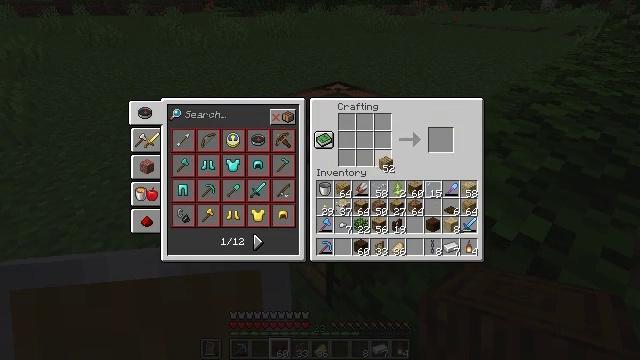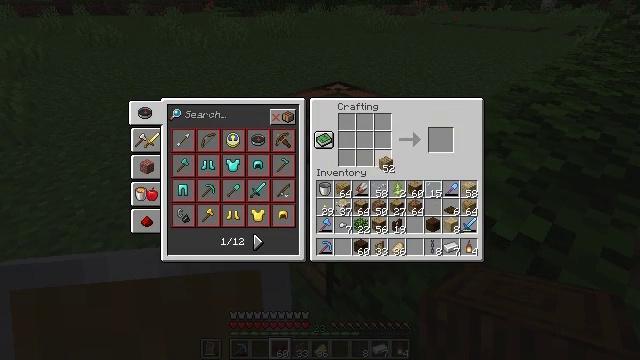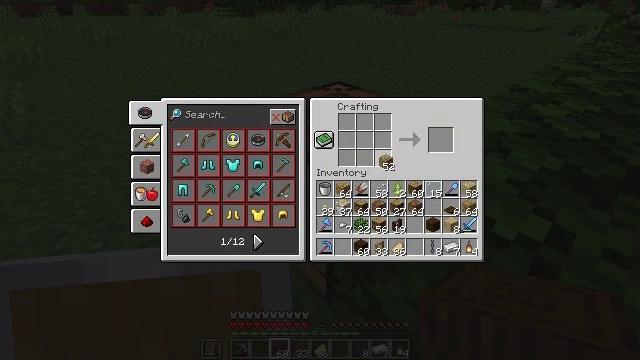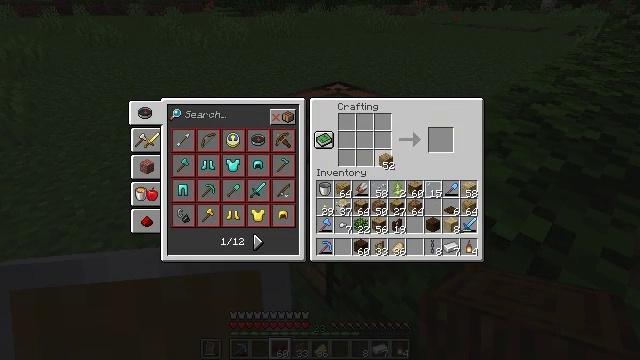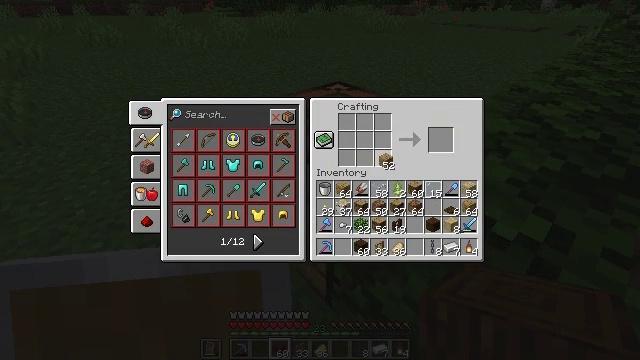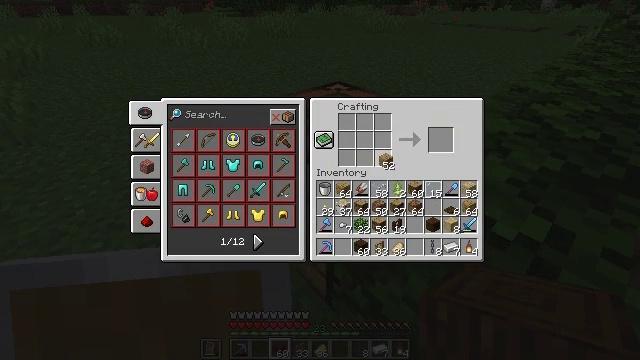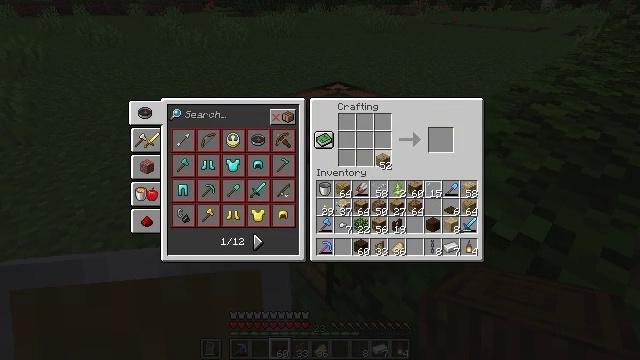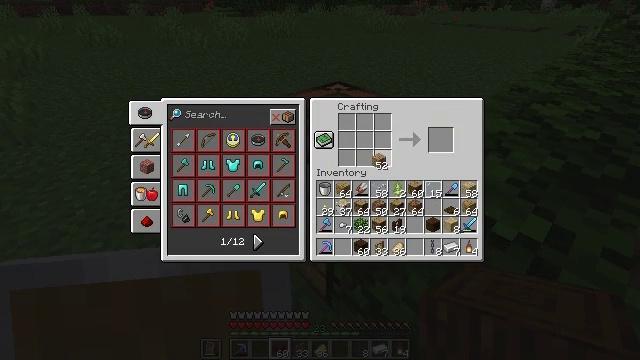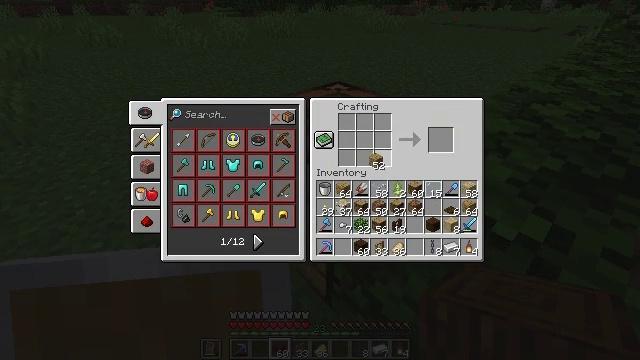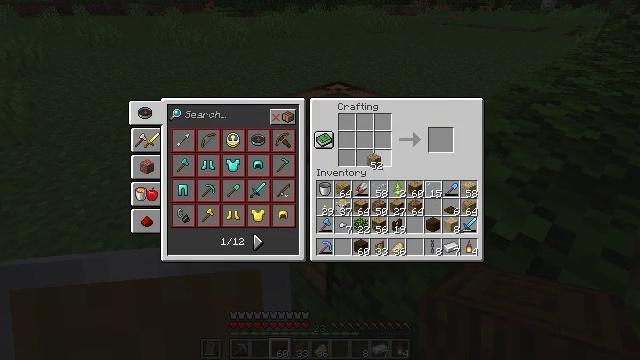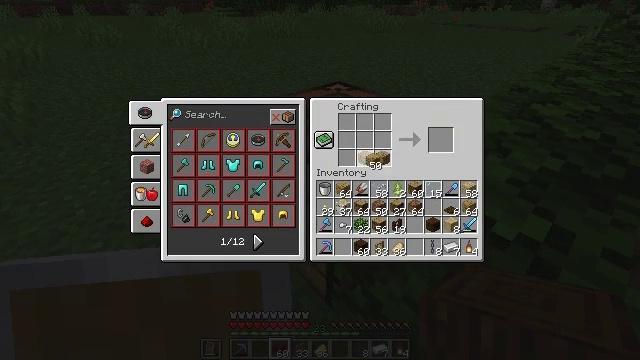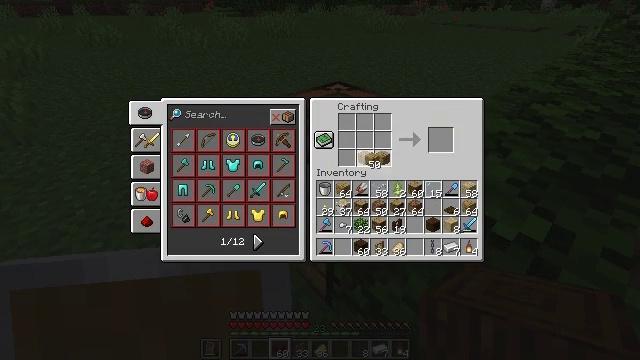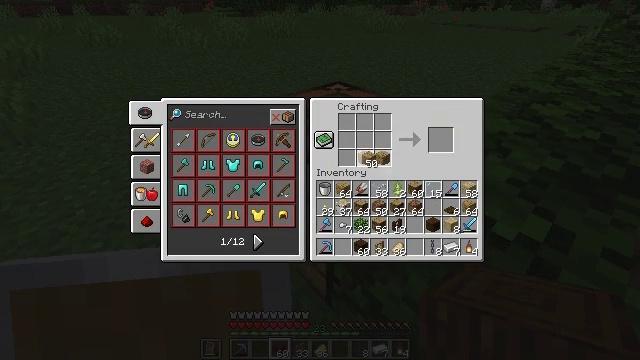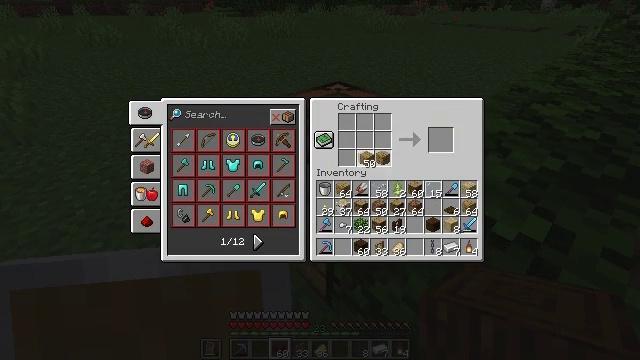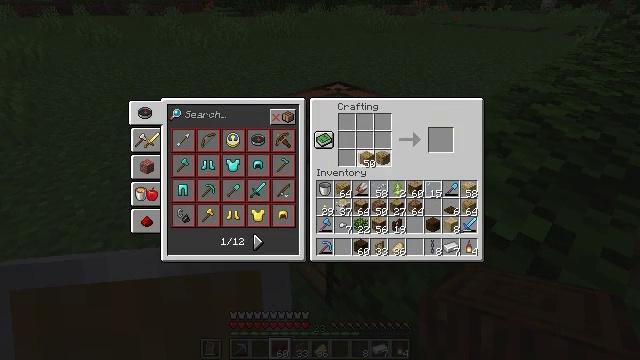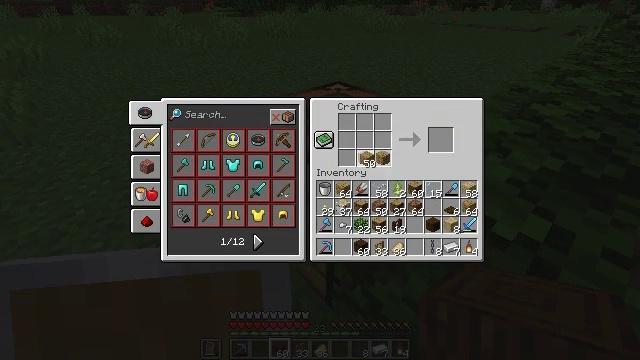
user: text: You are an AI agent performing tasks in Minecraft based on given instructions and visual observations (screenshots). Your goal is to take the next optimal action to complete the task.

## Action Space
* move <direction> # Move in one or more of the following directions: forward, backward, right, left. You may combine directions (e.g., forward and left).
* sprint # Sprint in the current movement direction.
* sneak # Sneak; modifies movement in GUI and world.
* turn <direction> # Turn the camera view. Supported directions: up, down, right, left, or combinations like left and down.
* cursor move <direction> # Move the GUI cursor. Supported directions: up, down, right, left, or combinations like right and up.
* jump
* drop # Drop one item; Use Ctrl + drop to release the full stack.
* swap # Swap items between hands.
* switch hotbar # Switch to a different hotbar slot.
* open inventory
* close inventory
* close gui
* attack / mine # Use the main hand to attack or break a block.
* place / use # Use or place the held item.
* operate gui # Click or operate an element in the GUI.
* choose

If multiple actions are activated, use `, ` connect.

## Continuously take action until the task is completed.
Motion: motion action
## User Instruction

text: Make an oak pressure plate at the crafting table.
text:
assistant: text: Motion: no_op
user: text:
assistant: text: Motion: no_op
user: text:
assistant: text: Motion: no_op
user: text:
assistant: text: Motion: no_op
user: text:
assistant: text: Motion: choose
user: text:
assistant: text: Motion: choose
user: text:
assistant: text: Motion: choose
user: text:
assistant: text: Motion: choose
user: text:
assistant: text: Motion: choose
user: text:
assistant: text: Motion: choose
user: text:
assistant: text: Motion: choose
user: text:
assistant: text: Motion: choose
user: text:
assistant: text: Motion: choose
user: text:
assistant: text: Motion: choose
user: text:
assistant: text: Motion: choose
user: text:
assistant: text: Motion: choose
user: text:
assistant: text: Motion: no_op
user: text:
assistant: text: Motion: no_op
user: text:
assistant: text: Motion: no_op
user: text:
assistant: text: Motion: choose
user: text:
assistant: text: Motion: choose
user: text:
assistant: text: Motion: choose
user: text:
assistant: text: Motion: choose
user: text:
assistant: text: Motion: choose
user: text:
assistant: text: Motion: choose
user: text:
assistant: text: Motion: choose
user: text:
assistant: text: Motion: choose
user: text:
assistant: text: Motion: no_op
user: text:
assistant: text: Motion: choose
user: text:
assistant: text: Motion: choose